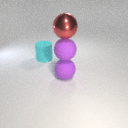
large purple rubber sphere below large red metal sphere